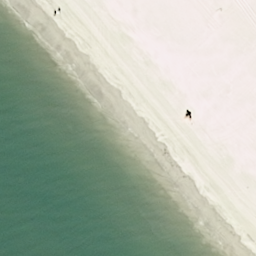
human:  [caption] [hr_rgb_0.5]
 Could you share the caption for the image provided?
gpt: This is a peaceful beach with white sands and green waters .

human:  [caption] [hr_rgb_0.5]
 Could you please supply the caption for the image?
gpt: This is a beach with green-blue sea and sands .

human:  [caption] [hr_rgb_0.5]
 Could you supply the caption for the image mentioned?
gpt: The beach is peaceful with green-blue waters and white sands .

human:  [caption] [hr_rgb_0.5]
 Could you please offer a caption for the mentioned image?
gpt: A peaceful white sand beach with clear green waters .

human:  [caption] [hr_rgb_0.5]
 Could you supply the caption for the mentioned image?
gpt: A beautiful beach with white sands and green waters .